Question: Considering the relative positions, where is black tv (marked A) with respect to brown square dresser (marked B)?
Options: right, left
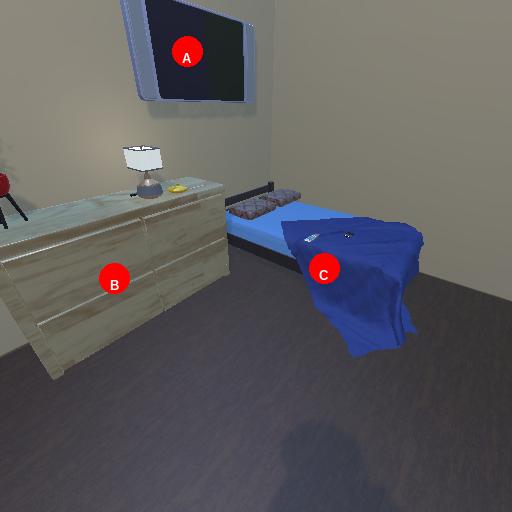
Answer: right